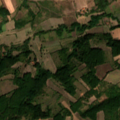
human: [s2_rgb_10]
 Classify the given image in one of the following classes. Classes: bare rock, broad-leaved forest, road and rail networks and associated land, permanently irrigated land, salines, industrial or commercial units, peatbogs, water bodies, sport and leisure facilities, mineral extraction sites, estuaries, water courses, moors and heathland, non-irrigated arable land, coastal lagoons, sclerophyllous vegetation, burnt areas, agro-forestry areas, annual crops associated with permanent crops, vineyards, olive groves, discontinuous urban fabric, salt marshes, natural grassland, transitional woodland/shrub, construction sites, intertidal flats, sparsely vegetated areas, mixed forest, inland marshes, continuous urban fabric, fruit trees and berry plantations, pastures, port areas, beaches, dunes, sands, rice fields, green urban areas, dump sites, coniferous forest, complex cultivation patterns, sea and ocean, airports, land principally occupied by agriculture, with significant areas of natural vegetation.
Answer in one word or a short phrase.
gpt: complex cultivation patterns, land principally occupied by agriculture, with significant areas of natural vegetation, broad-leaved forest